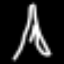
Label: The Eiffel Tower